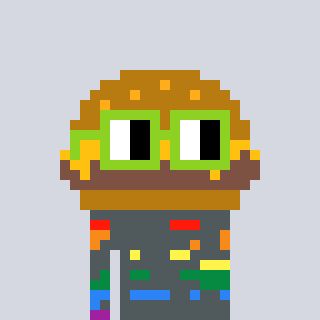
a pixel art character with square light green glasses, a burger-shaped head and a darkbrown-colored body on a cool background